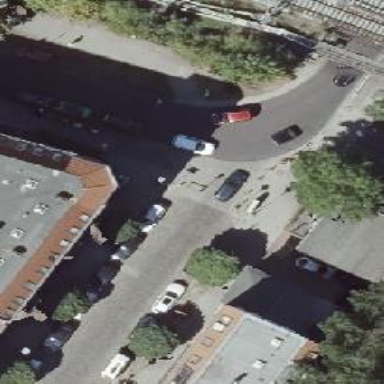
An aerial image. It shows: Unmarked crossing on the road.